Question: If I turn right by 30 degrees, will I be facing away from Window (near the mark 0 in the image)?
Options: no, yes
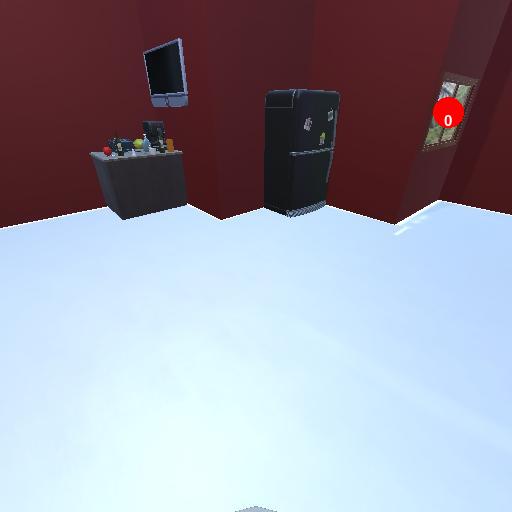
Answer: no